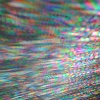
Label: sunburn